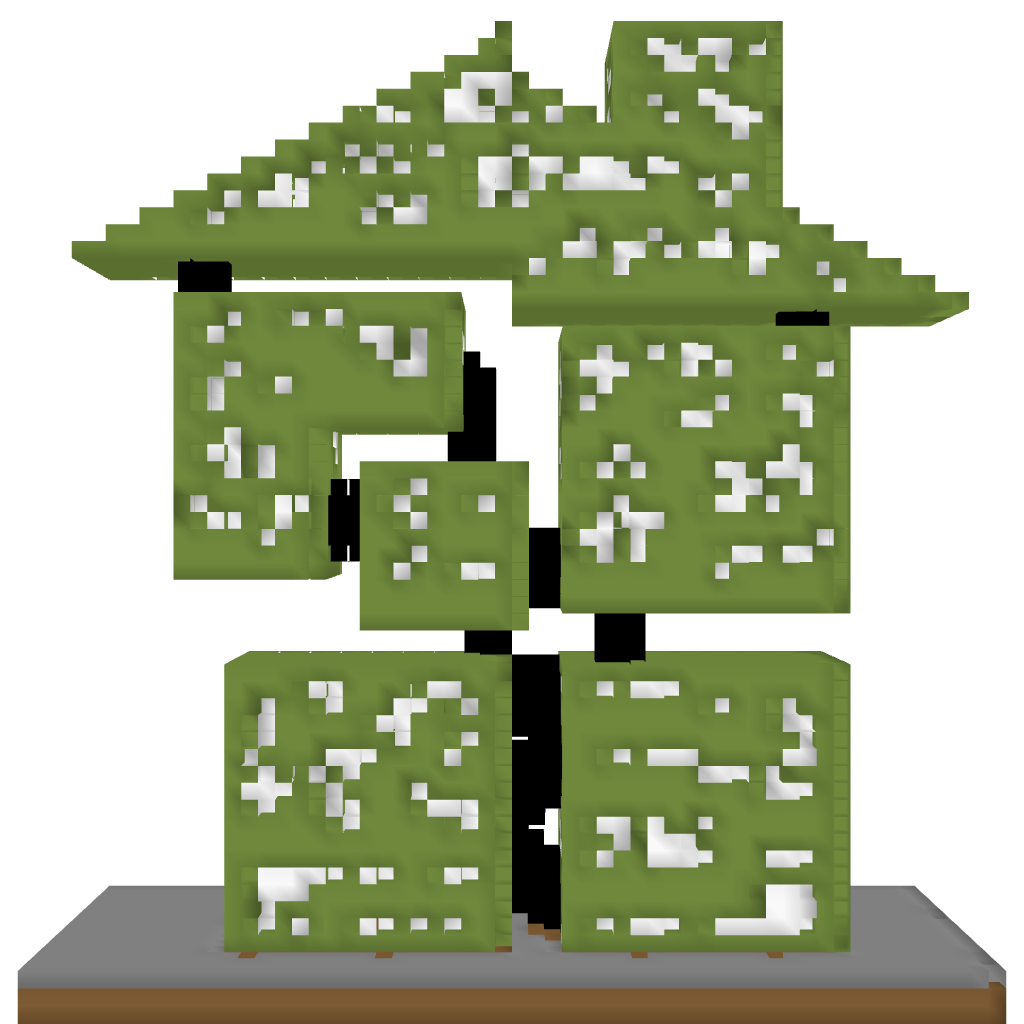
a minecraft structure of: Spurb house bad low quality